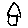
Label: house